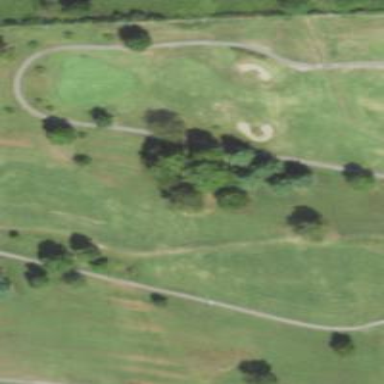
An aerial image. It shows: Golf fairway surrounded by grass.